Interaction volume radius: 5 \u00c5
Interaction volume height: 10 \u00c5
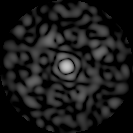
Disorder parameter: 0.7553